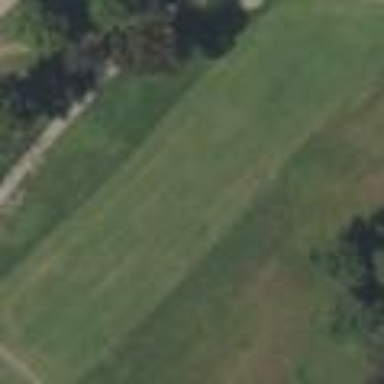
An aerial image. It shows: Golf fairway surrounded by grass.